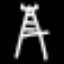
Label: The Eiffel Tower